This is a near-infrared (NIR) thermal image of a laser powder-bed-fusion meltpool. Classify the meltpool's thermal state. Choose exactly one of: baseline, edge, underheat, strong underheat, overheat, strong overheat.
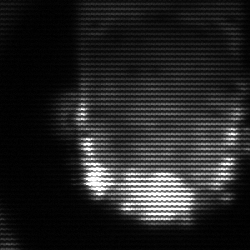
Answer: baseline